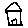
Label: house